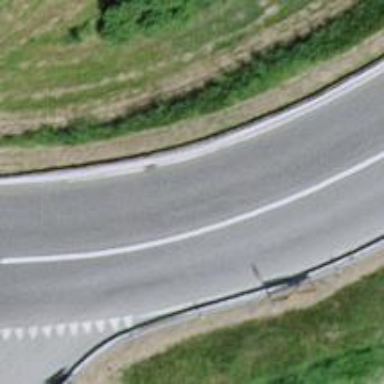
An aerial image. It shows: Tertiary road with asphalt surface.